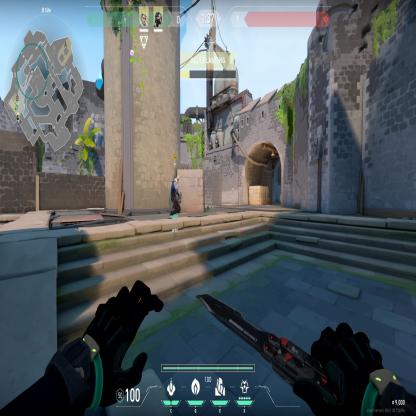
Label: teammate